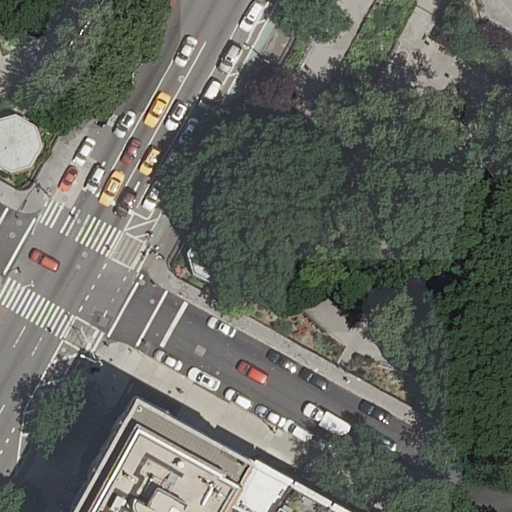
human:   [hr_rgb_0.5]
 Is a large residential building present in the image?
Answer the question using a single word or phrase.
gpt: yes

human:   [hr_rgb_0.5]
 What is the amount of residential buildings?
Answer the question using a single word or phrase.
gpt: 4

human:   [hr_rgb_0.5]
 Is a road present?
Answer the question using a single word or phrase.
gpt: yes

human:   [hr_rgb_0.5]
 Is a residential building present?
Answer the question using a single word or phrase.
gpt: yes

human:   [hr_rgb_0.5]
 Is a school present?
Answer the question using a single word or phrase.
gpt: yes

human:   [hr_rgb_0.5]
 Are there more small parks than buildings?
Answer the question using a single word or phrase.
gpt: no

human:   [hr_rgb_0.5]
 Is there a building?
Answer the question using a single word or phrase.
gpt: yes

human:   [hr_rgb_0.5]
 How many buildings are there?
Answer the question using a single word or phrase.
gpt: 5

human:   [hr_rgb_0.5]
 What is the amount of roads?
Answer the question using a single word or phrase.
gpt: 18

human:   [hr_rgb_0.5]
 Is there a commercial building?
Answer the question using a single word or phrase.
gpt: no

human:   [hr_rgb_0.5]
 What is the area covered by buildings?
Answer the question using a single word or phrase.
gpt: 1547m2

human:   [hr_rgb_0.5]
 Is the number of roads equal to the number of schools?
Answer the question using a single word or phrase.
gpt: no

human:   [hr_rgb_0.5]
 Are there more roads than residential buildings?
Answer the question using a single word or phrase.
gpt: yes

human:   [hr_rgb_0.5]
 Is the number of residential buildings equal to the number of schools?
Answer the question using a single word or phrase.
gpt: no

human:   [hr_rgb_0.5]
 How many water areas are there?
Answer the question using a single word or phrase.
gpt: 0

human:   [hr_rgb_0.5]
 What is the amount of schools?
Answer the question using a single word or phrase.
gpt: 1

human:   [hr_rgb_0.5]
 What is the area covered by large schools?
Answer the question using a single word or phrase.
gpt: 663m2

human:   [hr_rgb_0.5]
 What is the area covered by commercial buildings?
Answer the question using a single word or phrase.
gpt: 0m2

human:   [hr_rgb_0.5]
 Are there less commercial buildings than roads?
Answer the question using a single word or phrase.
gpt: yes

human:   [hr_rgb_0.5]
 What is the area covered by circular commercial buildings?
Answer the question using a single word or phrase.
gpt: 0m2

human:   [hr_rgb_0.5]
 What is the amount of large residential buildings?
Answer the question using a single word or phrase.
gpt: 1

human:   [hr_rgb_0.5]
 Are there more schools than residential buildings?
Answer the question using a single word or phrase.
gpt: no

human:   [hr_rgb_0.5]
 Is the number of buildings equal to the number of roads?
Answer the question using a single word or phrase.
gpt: no

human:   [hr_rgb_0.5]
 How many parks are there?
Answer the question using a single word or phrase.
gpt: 1

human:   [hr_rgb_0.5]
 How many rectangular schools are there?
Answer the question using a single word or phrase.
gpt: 0

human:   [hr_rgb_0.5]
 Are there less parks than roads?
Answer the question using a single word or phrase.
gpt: yes

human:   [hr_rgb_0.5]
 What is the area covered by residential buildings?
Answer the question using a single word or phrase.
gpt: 883m2

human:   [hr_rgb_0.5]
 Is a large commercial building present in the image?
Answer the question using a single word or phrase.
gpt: no

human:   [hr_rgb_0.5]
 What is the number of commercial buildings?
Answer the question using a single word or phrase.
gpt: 0

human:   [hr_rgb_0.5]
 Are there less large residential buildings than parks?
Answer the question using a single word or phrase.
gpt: no

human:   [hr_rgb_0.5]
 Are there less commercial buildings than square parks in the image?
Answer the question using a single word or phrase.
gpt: no

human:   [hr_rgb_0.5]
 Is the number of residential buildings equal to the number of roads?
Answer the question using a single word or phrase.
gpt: no

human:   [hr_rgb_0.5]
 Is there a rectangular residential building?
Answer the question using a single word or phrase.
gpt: yes

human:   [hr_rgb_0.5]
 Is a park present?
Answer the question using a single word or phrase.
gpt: yes

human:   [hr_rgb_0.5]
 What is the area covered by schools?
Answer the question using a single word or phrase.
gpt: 663m2

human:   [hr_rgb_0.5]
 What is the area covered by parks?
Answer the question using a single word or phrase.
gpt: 6271m2

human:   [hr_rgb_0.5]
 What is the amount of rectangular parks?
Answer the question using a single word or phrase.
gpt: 1

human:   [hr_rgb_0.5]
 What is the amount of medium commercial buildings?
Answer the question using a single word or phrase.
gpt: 0

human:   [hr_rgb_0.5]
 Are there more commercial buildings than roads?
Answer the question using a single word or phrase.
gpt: no

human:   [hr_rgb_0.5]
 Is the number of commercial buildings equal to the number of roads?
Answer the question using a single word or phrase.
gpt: no

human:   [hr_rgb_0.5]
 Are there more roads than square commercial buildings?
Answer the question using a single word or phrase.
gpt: yes

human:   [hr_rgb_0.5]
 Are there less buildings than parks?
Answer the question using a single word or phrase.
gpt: no

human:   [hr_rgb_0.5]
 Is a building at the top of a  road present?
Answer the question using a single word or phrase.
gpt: yes

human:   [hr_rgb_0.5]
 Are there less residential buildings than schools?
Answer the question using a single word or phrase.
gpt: no

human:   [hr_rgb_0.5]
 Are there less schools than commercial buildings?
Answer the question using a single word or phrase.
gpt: no

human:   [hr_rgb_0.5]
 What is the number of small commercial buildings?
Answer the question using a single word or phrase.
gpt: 0

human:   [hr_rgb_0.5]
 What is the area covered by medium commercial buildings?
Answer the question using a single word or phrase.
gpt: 0m2

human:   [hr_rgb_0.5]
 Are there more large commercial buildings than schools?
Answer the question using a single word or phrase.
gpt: no

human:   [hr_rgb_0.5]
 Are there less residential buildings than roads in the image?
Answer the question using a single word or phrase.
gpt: yes

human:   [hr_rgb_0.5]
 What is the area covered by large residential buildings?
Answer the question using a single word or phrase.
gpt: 536m2

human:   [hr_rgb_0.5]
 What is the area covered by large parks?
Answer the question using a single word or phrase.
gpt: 6271m2

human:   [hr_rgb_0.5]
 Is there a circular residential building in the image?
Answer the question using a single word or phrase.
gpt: yes

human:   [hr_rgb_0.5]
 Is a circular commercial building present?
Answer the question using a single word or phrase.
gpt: no

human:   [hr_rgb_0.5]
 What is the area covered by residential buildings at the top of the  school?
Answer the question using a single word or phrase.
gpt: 111m2

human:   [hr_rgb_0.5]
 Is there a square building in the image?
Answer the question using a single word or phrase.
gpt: yes

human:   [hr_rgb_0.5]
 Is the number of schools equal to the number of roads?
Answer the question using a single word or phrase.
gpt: no

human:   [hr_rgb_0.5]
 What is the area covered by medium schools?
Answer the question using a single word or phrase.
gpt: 0m2

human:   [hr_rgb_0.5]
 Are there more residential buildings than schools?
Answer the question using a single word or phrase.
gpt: yes

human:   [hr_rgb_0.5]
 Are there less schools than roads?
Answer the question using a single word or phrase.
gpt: yes

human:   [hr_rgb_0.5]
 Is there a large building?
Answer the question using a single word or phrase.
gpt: yes

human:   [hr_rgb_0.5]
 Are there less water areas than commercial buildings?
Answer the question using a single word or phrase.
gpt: no

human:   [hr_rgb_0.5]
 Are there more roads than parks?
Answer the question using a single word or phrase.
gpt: yes

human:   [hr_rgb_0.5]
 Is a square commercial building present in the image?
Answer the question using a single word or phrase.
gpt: no

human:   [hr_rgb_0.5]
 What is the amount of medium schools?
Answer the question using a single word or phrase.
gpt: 0